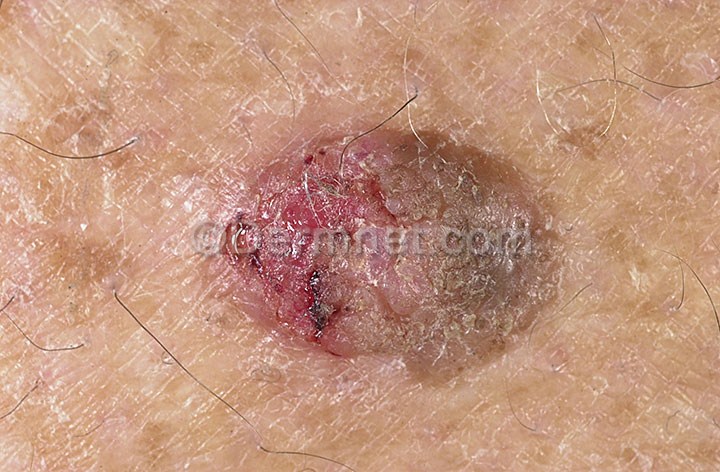
Disease: Seborrheic Keratoses and other Benign Tumors